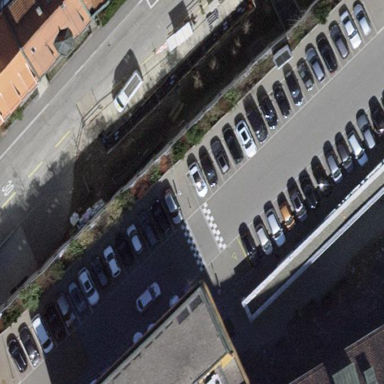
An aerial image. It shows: Parking area with asphalt surface.